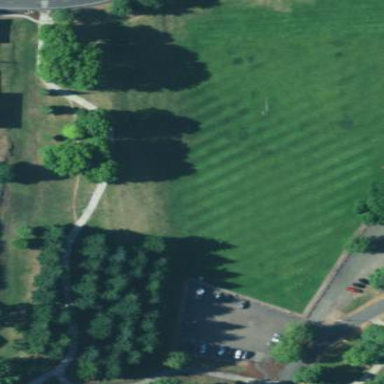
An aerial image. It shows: Soccer pitch for leisureland activities.